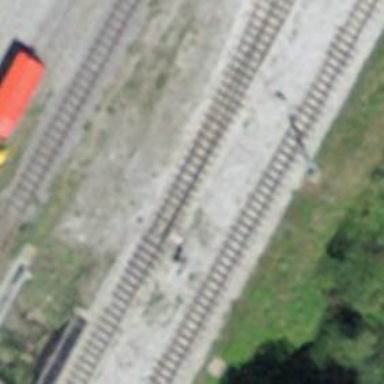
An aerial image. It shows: Narrow-gauge railway track with electrified contact line. The railway has one track.